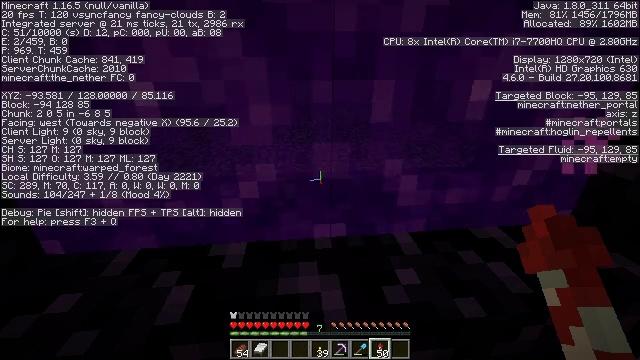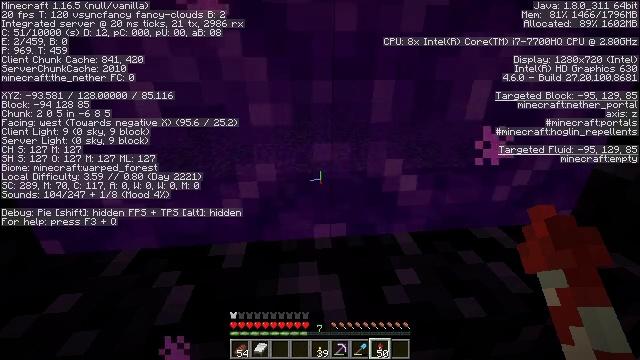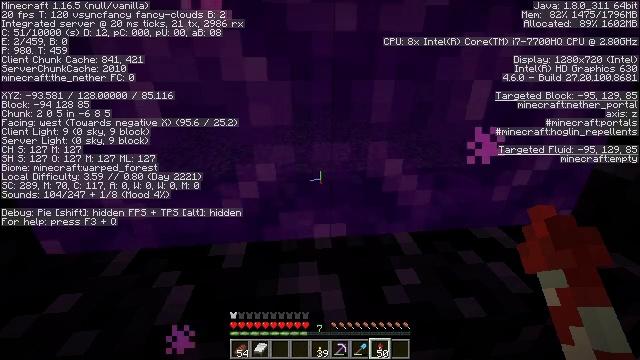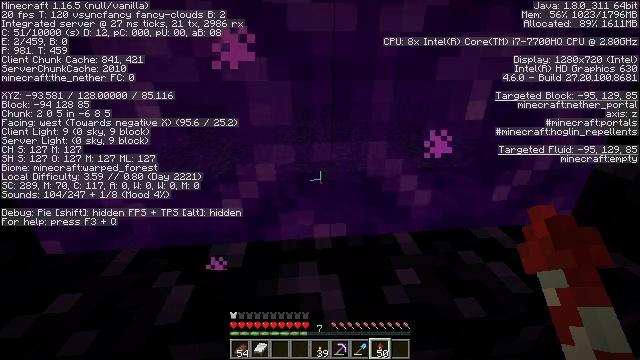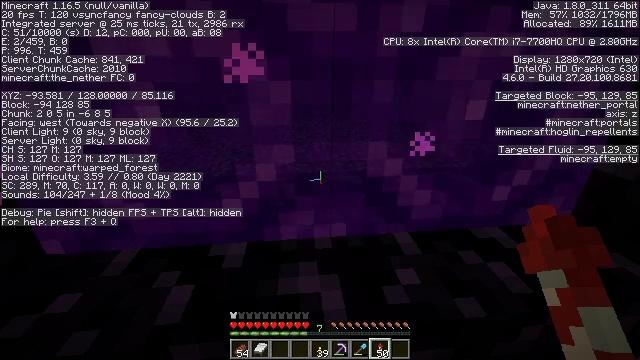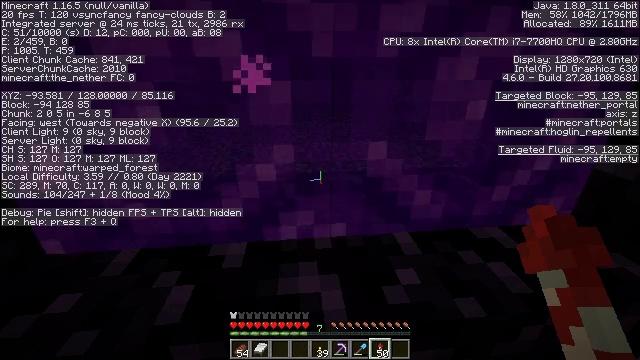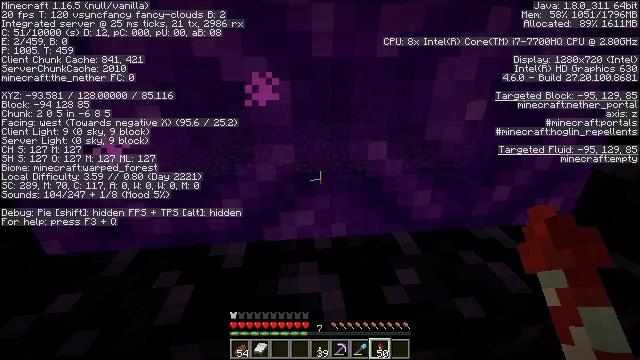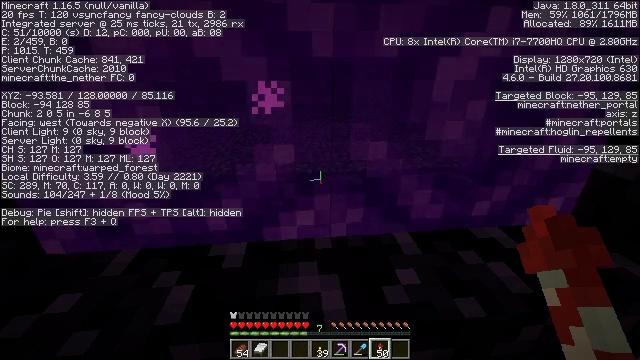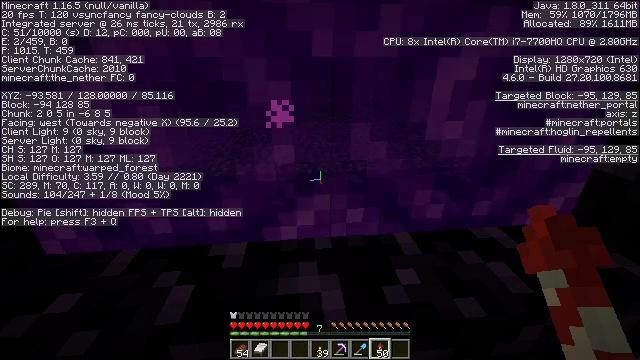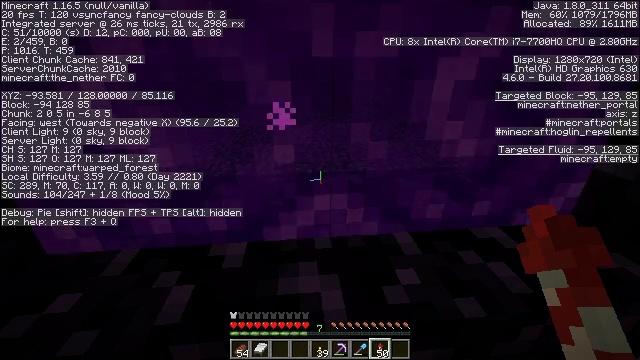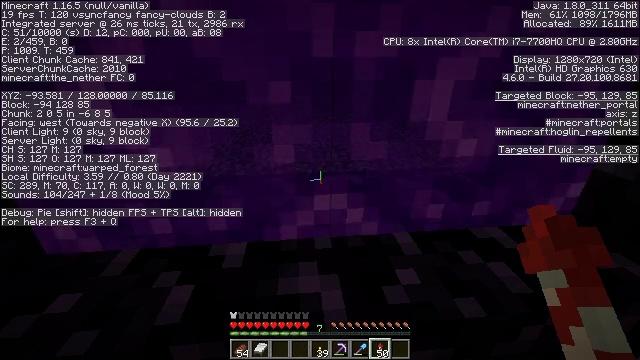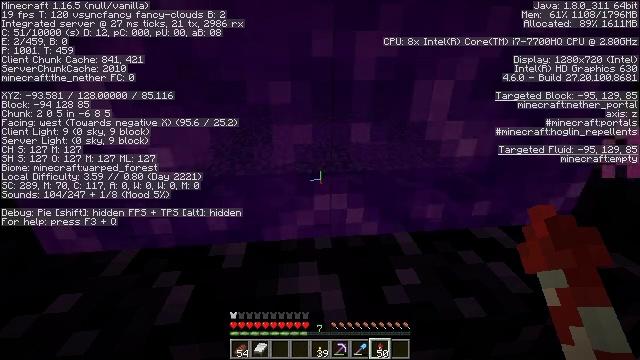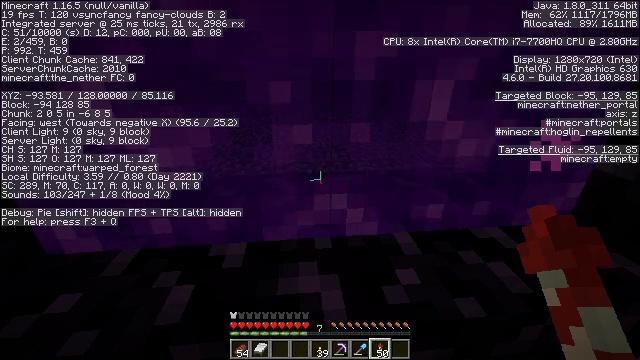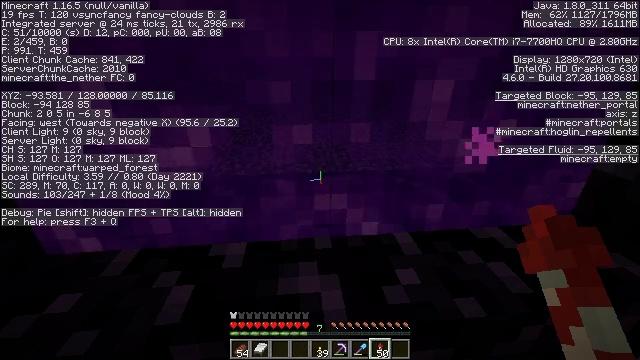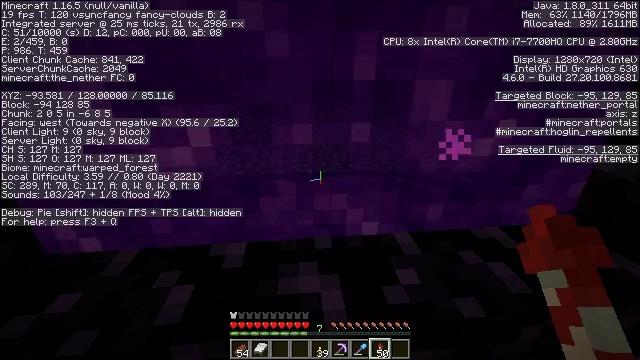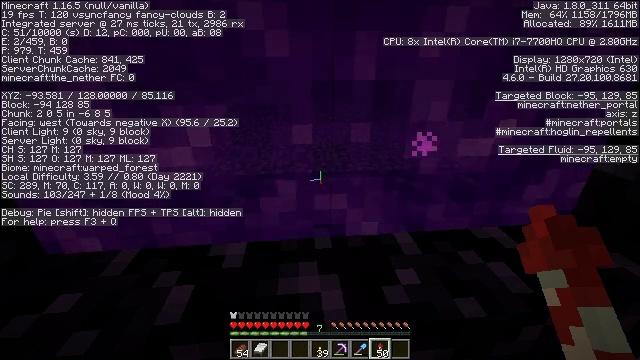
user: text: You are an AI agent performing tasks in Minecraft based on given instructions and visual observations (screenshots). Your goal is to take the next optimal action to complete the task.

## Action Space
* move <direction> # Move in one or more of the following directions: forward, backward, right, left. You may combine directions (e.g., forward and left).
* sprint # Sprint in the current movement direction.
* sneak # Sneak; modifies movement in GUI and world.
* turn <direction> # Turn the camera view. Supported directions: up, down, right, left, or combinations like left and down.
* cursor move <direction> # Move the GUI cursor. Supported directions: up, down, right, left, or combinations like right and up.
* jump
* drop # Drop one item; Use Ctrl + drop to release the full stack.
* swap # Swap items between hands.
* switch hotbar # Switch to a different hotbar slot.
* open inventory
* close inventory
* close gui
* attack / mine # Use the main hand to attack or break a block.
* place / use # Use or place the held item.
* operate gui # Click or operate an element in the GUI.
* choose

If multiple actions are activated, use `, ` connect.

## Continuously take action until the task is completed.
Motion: motion action
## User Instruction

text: Break the ice to collect it.
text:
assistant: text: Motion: no_op
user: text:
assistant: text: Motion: no_op
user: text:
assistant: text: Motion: no_op
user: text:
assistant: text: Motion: no_op
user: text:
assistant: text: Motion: no_op
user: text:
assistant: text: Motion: no_op
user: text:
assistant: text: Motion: no_op
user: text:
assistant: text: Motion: no_op
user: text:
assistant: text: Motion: no_op
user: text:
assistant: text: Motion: no_op
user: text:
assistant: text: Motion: no_op
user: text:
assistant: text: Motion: no_op
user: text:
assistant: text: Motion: no_op
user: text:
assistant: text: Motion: no_op
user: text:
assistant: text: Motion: no_op
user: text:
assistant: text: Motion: no_op
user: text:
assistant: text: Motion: no_op
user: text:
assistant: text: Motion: no_op
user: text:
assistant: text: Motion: no_op
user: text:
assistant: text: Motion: no_op
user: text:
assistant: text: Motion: no_op
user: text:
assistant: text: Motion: no_op
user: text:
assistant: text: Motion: no_op
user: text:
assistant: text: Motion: no_op
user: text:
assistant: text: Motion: no_op
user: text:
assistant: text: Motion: no_op
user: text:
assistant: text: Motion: no_op
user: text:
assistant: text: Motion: no_op
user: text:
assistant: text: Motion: no_op
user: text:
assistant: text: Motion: no_op